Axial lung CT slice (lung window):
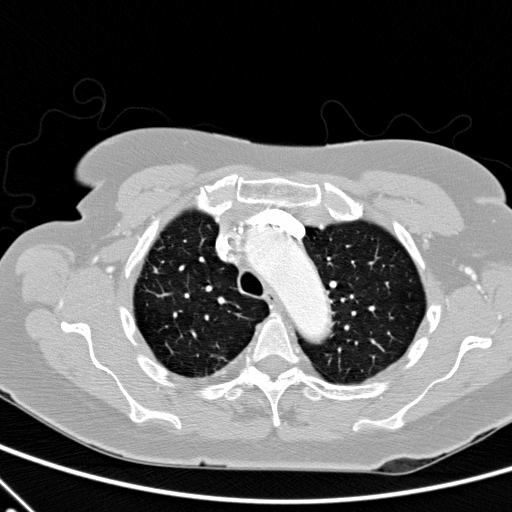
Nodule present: no